【题型】解答题　【知识点】立体几何　【难度】easy
如图，已知$AB$为圆柱$OO_1$底面圆$O$的直径，$OA=2$，母线$AA_1$长为$3$，点$P$为底面圆$O$的圆周上一点。

(1) 若$\angle BOP = 90^\circ$，求三棱锥$A-PBA_1$的体积；

(2) 若$\angle BOP = 60^\circ$，求异面直线$A_1B$与$AP$所成的角的余弦值。
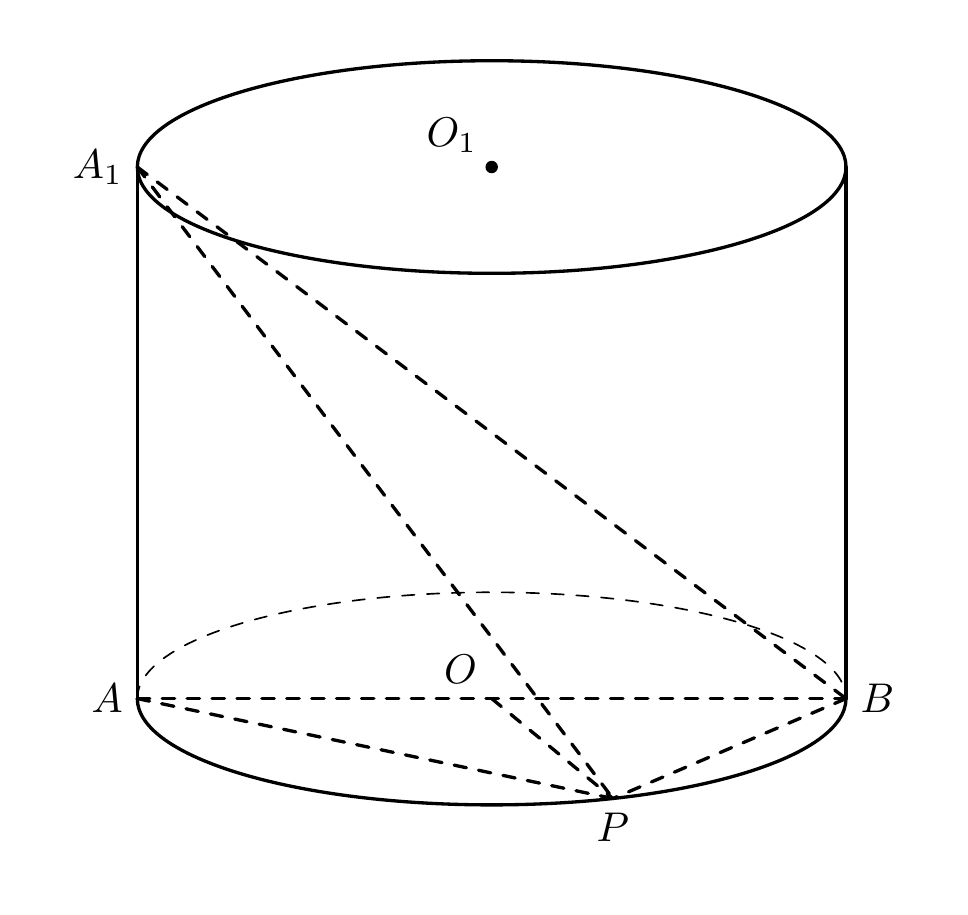
【解答】
【答案】(1) $\boldsymbol{4}$；\\
(2) $\boldsymbol{\dfrac{2\sqrt{3}}{5}}$

【解析】(1) 依题意，$AA_1 \perp$平面$APB$，由$\angle BOP = 90^\circ$，得
\[
S_{\triangle APB} = \frac{1}{2}AB \cdot OP = \frac{1}{2} \times 4 \times 2 = 4,
\]
所以三棱锥$A-PBA_1$的体积
\[
V_{A-PBA_1} = V_{A_1-PBA} = \frac{1}{3}S_{\triangle APB} \cdot AA_1 = \frac{1}{3} \times 4 \times 3 = 4.
\]

(2) 过点$P$作圆柱$OO_1$的母线$PP_1$，连接$A_1P_1$，$BP$，\\
则$PP_1 \parallel AA_1$，$PP_1 = AA_1$，于是四边形$APP_1A_1$为平行四边形，$A_1P_1 \parallel AP$，\\
因此$\angle P_1A_1B$是异面直线$A_1B$与$AP$所成的角或其补角。

由$\angle BOP = 60^\circ$，得$\angle AOP = 120^\circ$，$AP = 2OA\cos30^\circ = 2\sqrt{3}$，$PB = OB = 2$，\\
则$A_1P_1 = AP = 2\sqrt{3}$，$A_1B = \sqrt{AA_1^2 + AB^2} = \sqrt{3^2 + 4^2} = 5$。

由$PP_1 \perp$平面$APB$，得
\[
P_1B = \sqrt{PP_1^2 + PB^2} = \sqrt{3^2 + 2^2} = \sqrt{13}.
\]

在$\triangle A_1P_1B$中，
\[
\cos \angle P_1A_1B = \frac{A_1P_1^2 + A_1B^2 - P_1B^2}{2A_1P_1 \cdot A_1B} = \frac{12 + 25 - 13}{2 \times 2\sqrt{3} \times 5} = \frac{2\sqrt{3}}{5},
\]
所以异面直线$A_1B$与$AP$所成的角的余弦值为$\dfrac{2\sqrt{3}}{5}$。

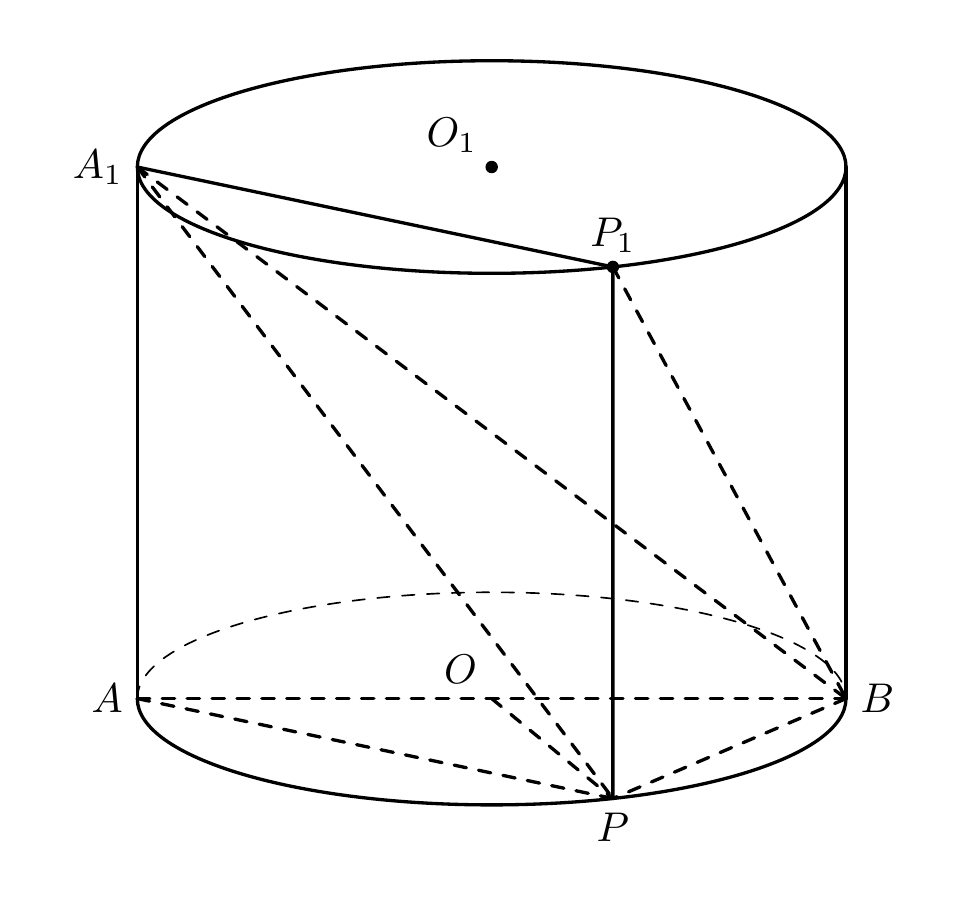